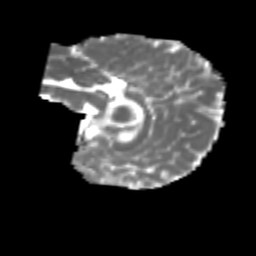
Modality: MD
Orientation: sagittal
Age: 7
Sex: male
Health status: healthy